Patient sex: F
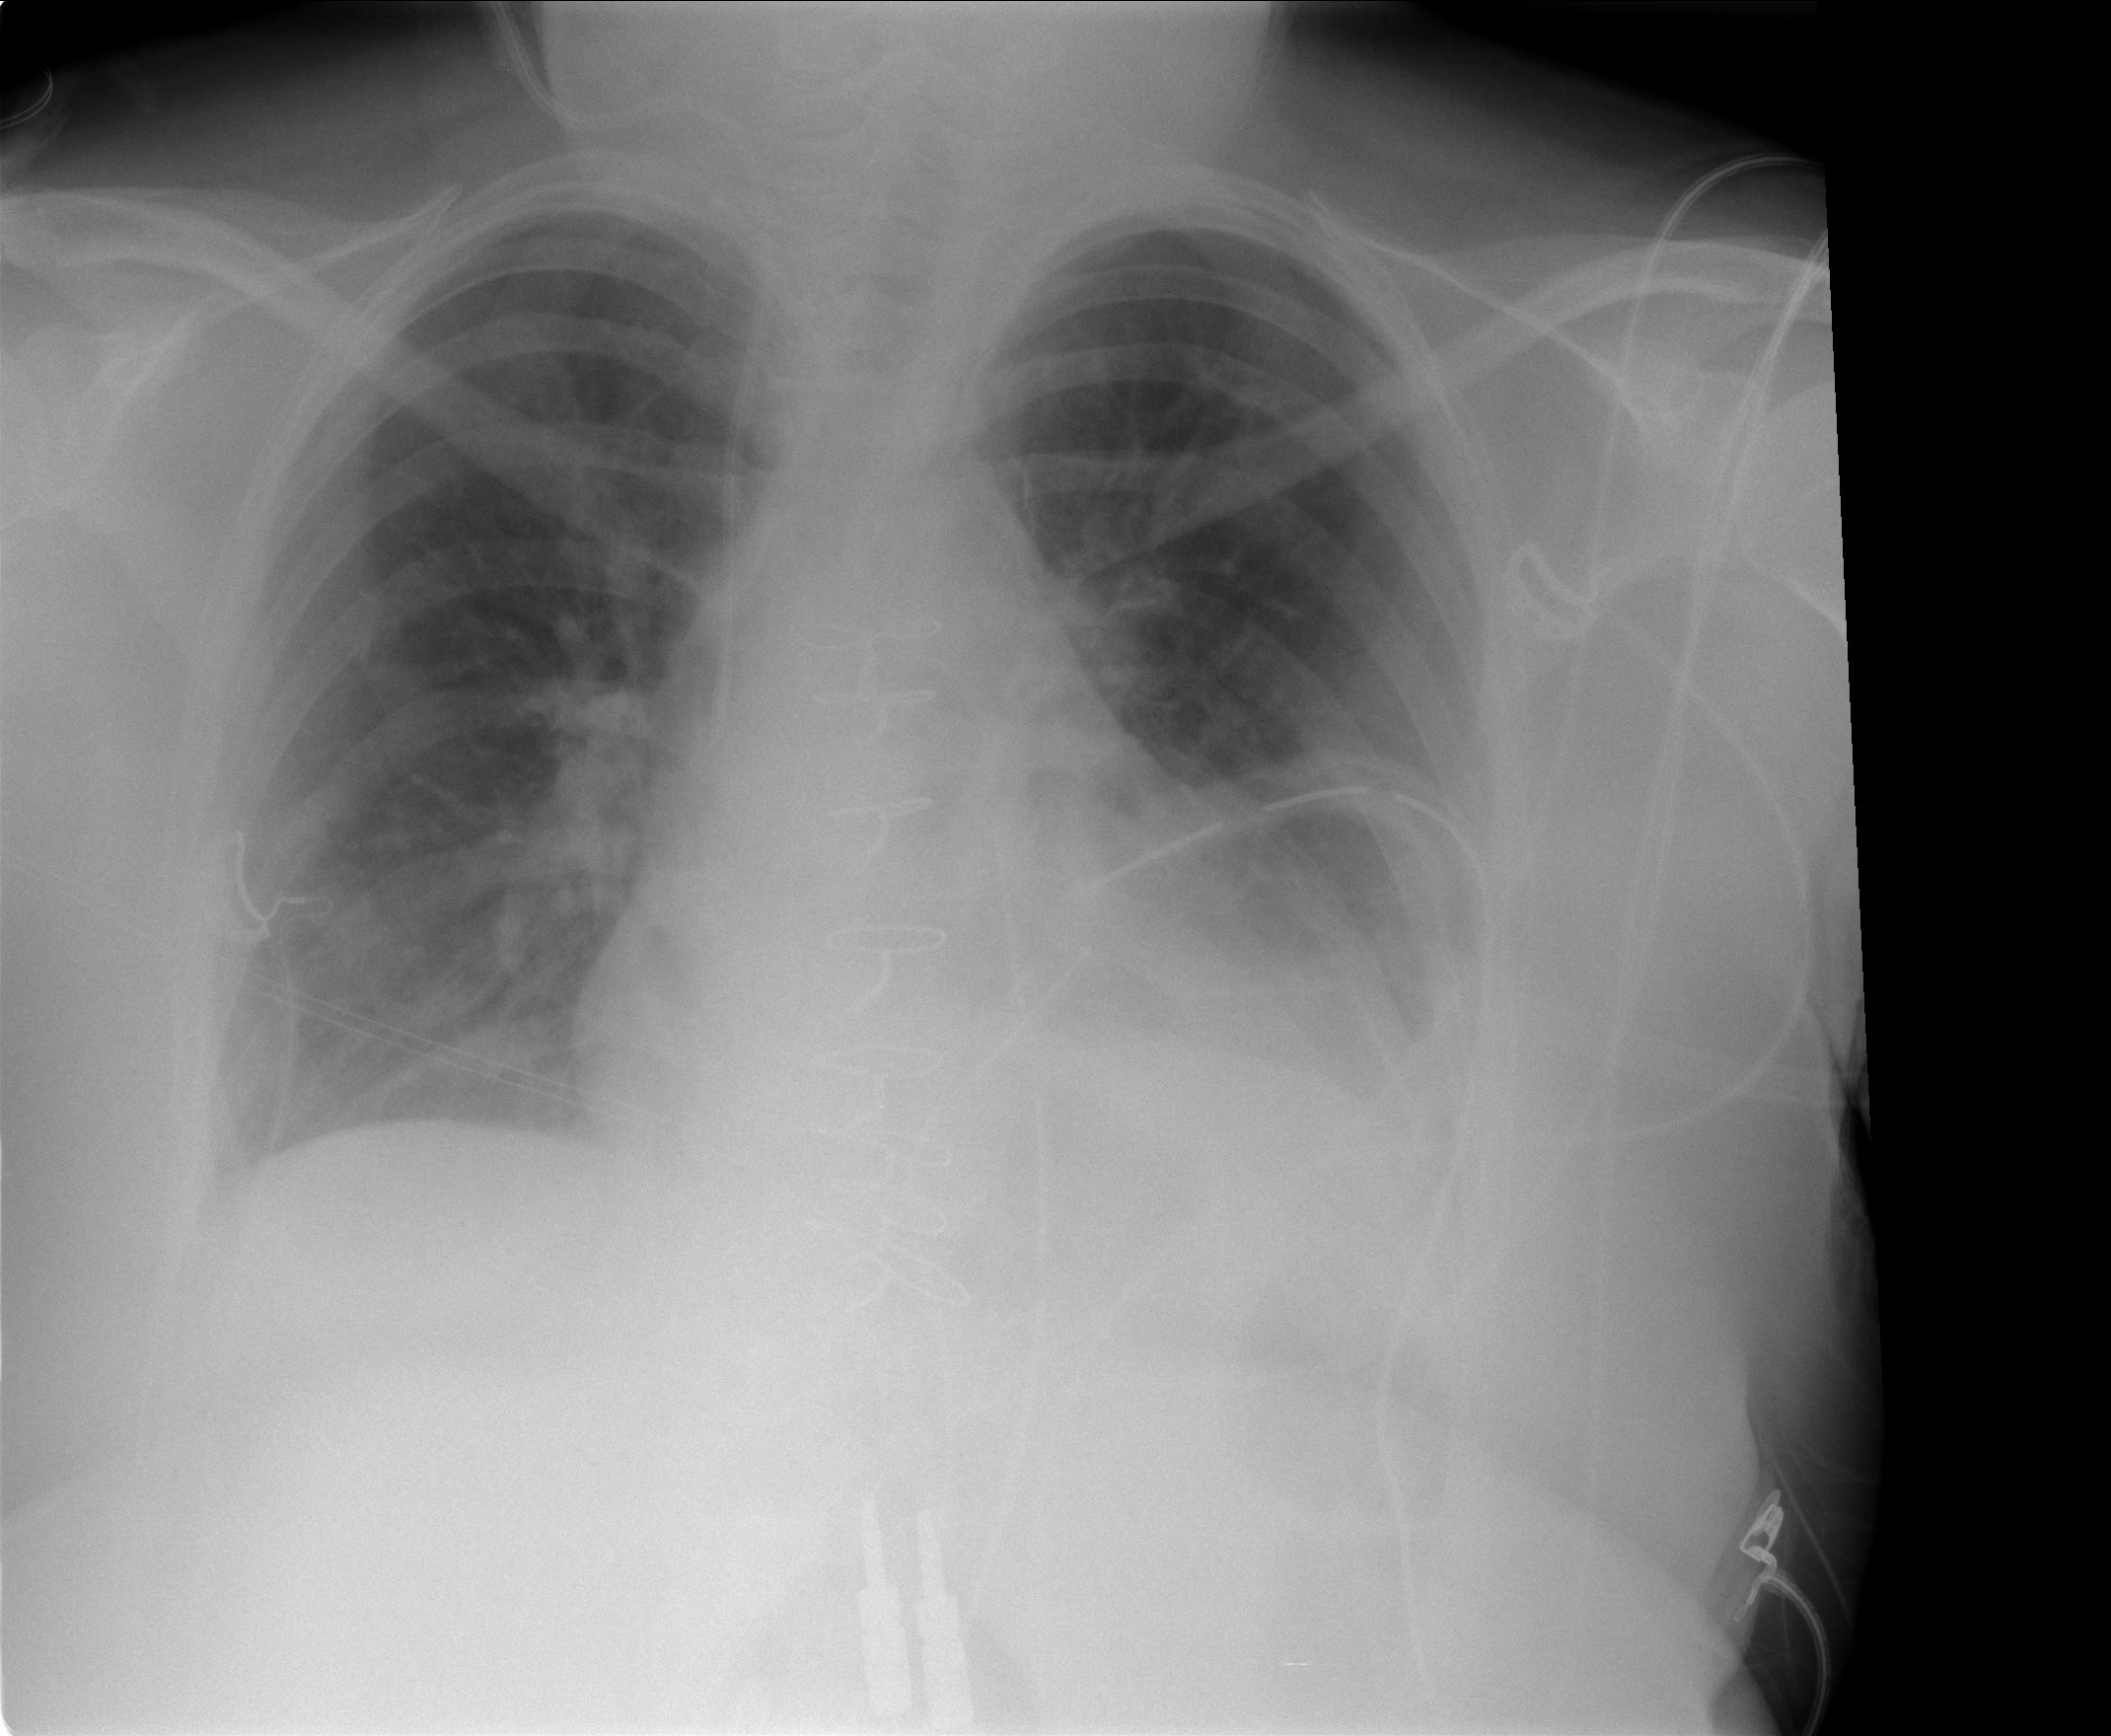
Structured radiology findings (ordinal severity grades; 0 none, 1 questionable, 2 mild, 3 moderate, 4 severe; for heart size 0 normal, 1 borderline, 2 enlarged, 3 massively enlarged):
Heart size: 2
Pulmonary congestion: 1
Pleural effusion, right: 0
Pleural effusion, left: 1
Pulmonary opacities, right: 0
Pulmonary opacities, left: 0
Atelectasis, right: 1
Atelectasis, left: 2